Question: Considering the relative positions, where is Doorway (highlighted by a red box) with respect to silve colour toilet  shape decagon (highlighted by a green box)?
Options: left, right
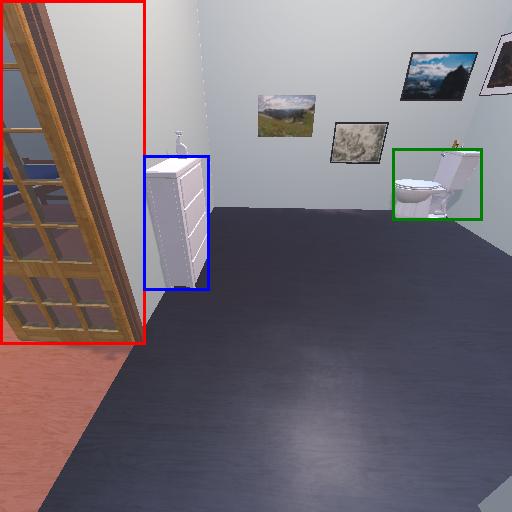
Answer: left